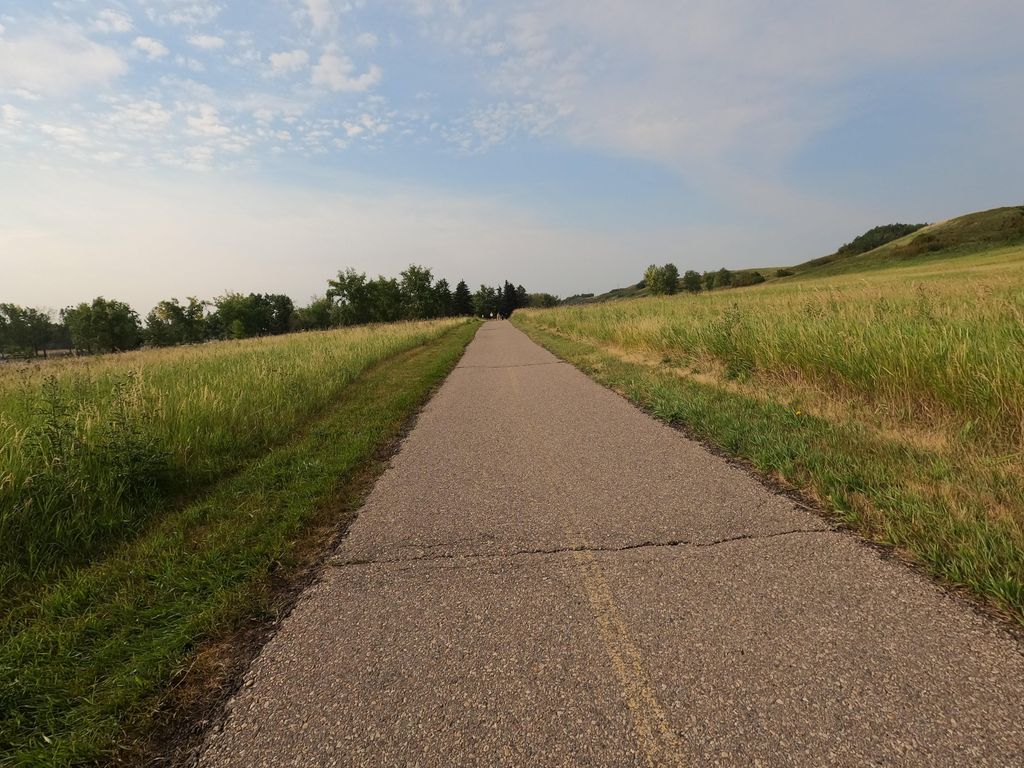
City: calgary